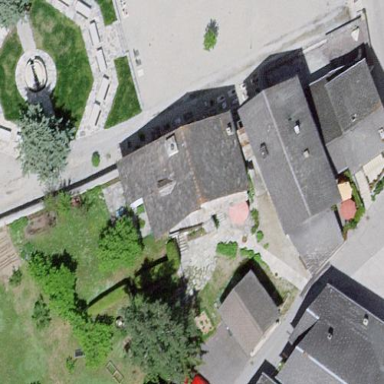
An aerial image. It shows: Simple and straightforward house.